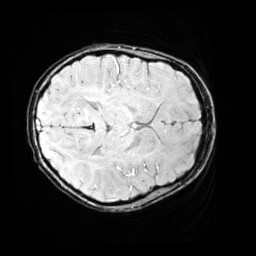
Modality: SWI
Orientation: axial
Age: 10
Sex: female
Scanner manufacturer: siemens
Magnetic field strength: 3 T
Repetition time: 0.027 s
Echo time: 0.02 s